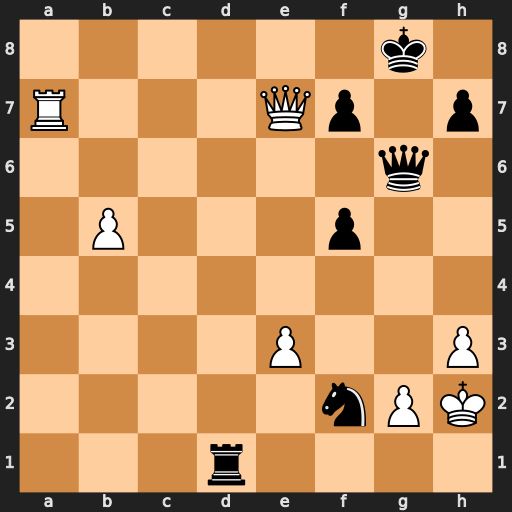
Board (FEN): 6k1/R3Qp1p/6q1/1P3p2/8/4P2P/5nPK/3r4
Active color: w
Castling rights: -
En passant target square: -
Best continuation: Ra8+ Kg7 Qf8+